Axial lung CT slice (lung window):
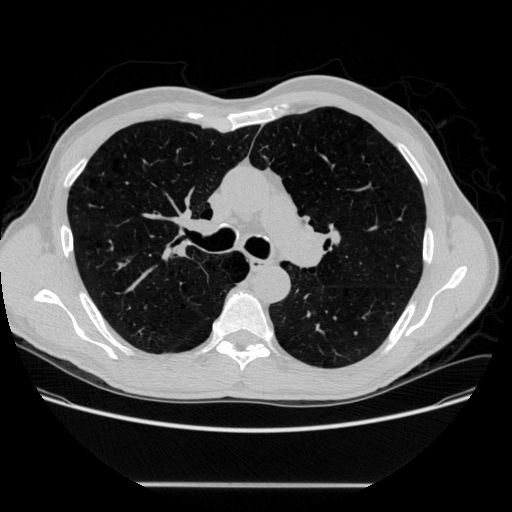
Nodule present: no